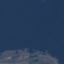
Label: SeaLake